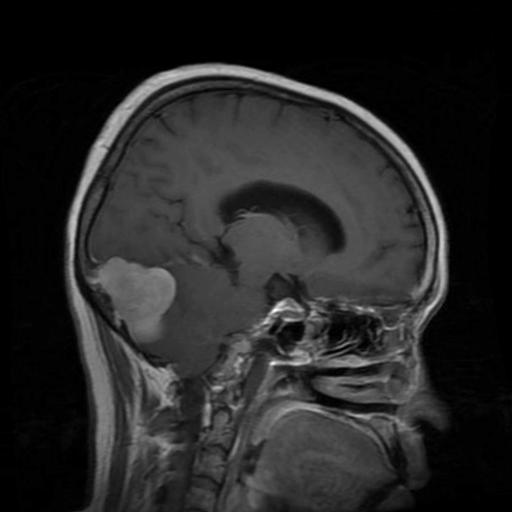
Label: meningioma